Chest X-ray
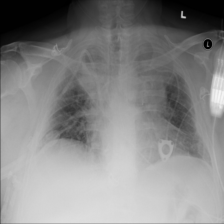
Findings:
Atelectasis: negative
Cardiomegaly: negative
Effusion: negative
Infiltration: negative
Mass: negative
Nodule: negative
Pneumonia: negative
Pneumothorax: negative
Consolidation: negative
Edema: negative
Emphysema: negative
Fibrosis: negative
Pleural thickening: negative
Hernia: negative